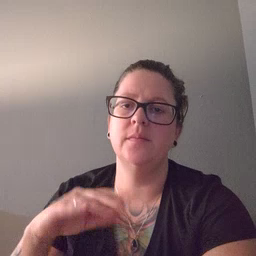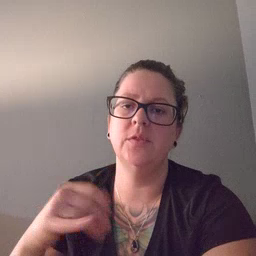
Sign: pajamas